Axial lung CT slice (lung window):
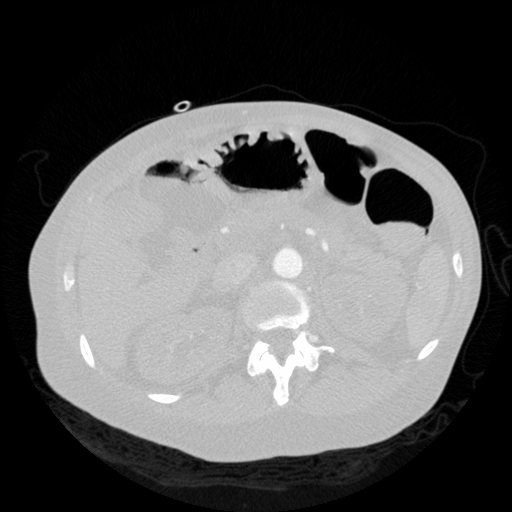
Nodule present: no